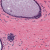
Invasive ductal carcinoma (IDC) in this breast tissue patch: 0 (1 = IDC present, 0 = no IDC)